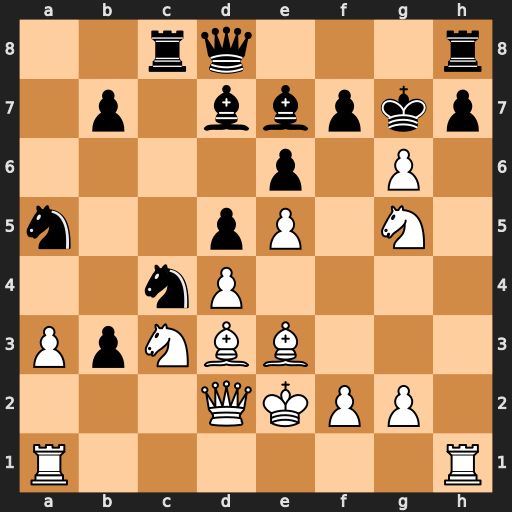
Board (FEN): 2rq3r/1p1bbpkp/4p1P1/n2pP1N1/2nP4/PpNBB3/3QKPP1/R6R
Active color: w
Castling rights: -
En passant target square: -
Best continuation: Nxe6+ fxe6 Bh6+